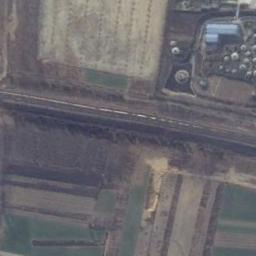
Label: railway